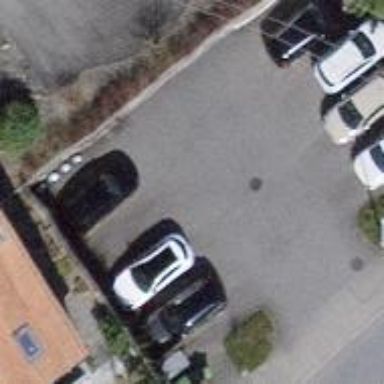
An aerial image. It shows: Parking available on the street side.